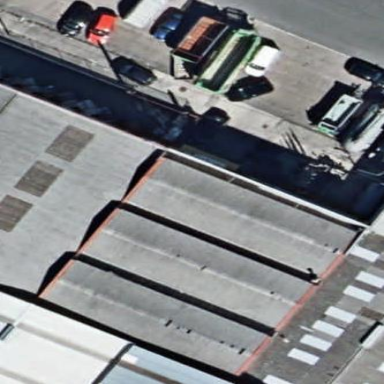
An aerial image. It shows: Warehouse.